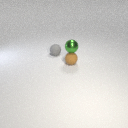
small gray rubber sphere to the left of small brown rubber sphere